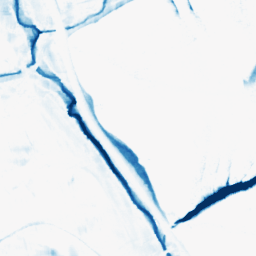
Category: morphological
Decomposition family: morphological_square
Decomposition parameters: operation: closing
size: 15
Upsampling method: bilinear
Upsampling parameters: scale: 2
Upsampling scale: 2